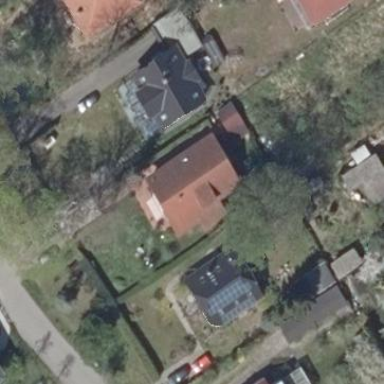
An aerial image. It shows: Detached building.